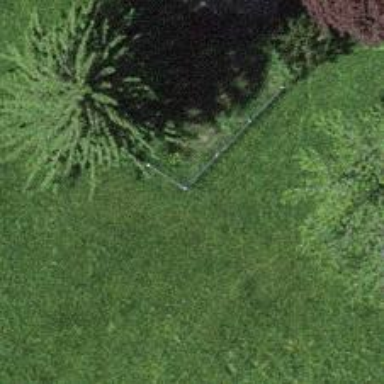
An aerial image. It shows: Fence is in the image.